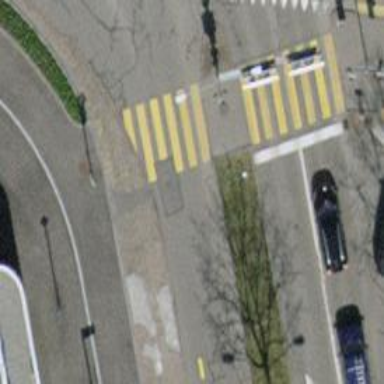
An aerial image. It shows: Crossing with traffic signals.